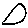
Label: triangle